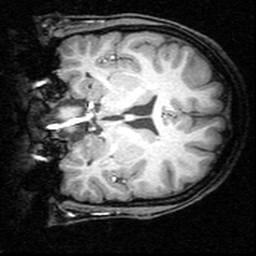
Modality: T1w
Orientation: coronal
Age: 23
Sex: female